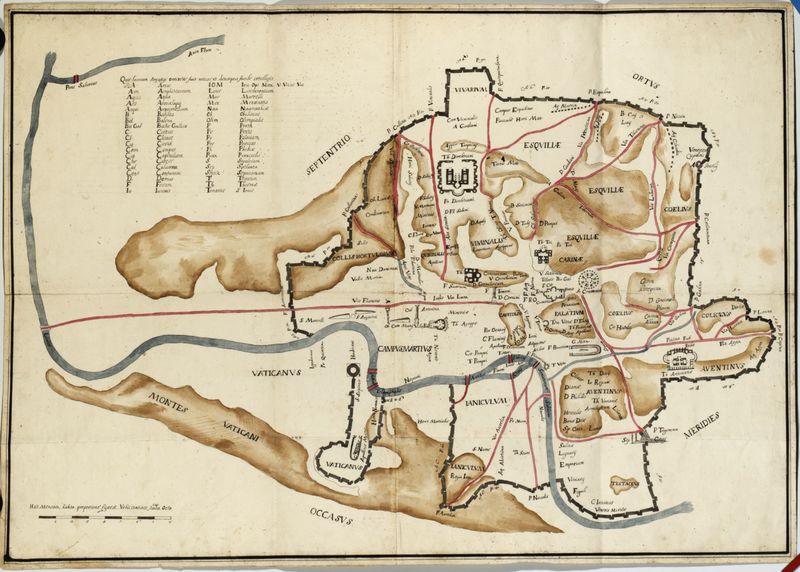
Titel: Rom, Collegio di Propaganda Fide, Straßenplan der Umgebung
Künstler: Francesco Borromini
Standort: Wien
Institution: Albertina, Wien
Schlagwörter: fluss, anlage, rot, brücke, wege, berge, mauer, vogelperspektive, straßen, linie, beschriftung, rom, karte, vatikan, stadtmauer, plan, landkarte, legende, tiber, grundriss, maßstab, skala, stadtplan, verteidigung, vatikanstadt, septentrio, rote linie, ortus, meridies